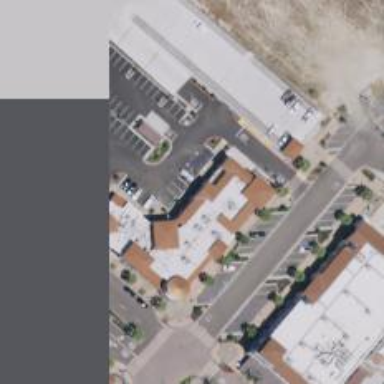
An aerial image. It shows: Clinic providing healthcare services.